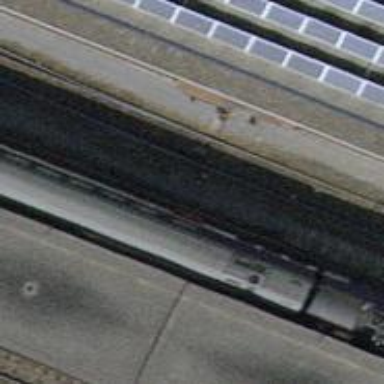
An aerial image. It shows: Single railway track with electrified contact line. It is spur track.